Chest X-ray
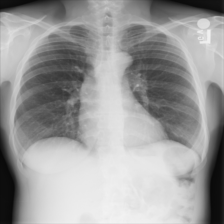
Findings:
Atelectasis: negative
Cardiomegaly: negative
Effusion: negative
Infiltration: negative
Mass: negative
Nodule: negative
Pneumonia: negative
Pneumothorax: negative
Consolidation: negative
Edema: negative
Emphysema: negative
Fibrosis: negative
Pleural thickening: negative
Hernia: negative